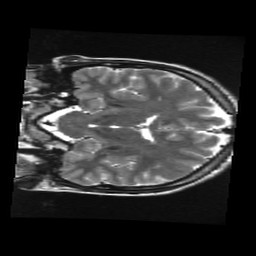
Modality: T2w
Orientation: coronal
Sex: female
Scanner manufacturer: ge
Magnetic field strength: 3 T
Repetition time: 5 s
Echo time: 0.1007 s